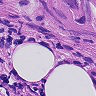
Metastatic tissue present: yes